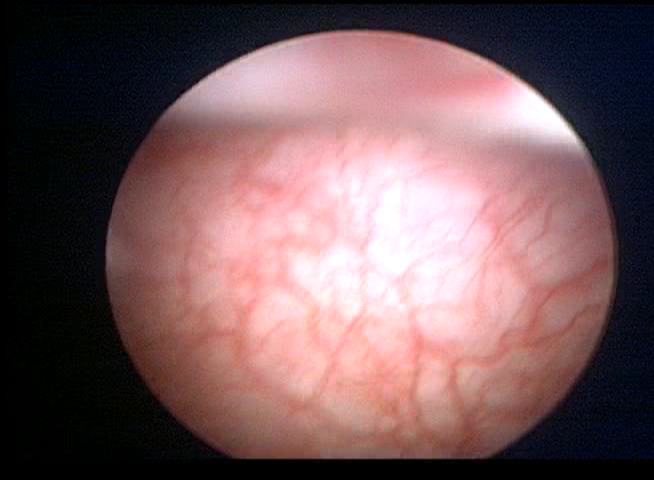
Modality: WLC
Class: Normal mucosa
Bladder cancer association: No